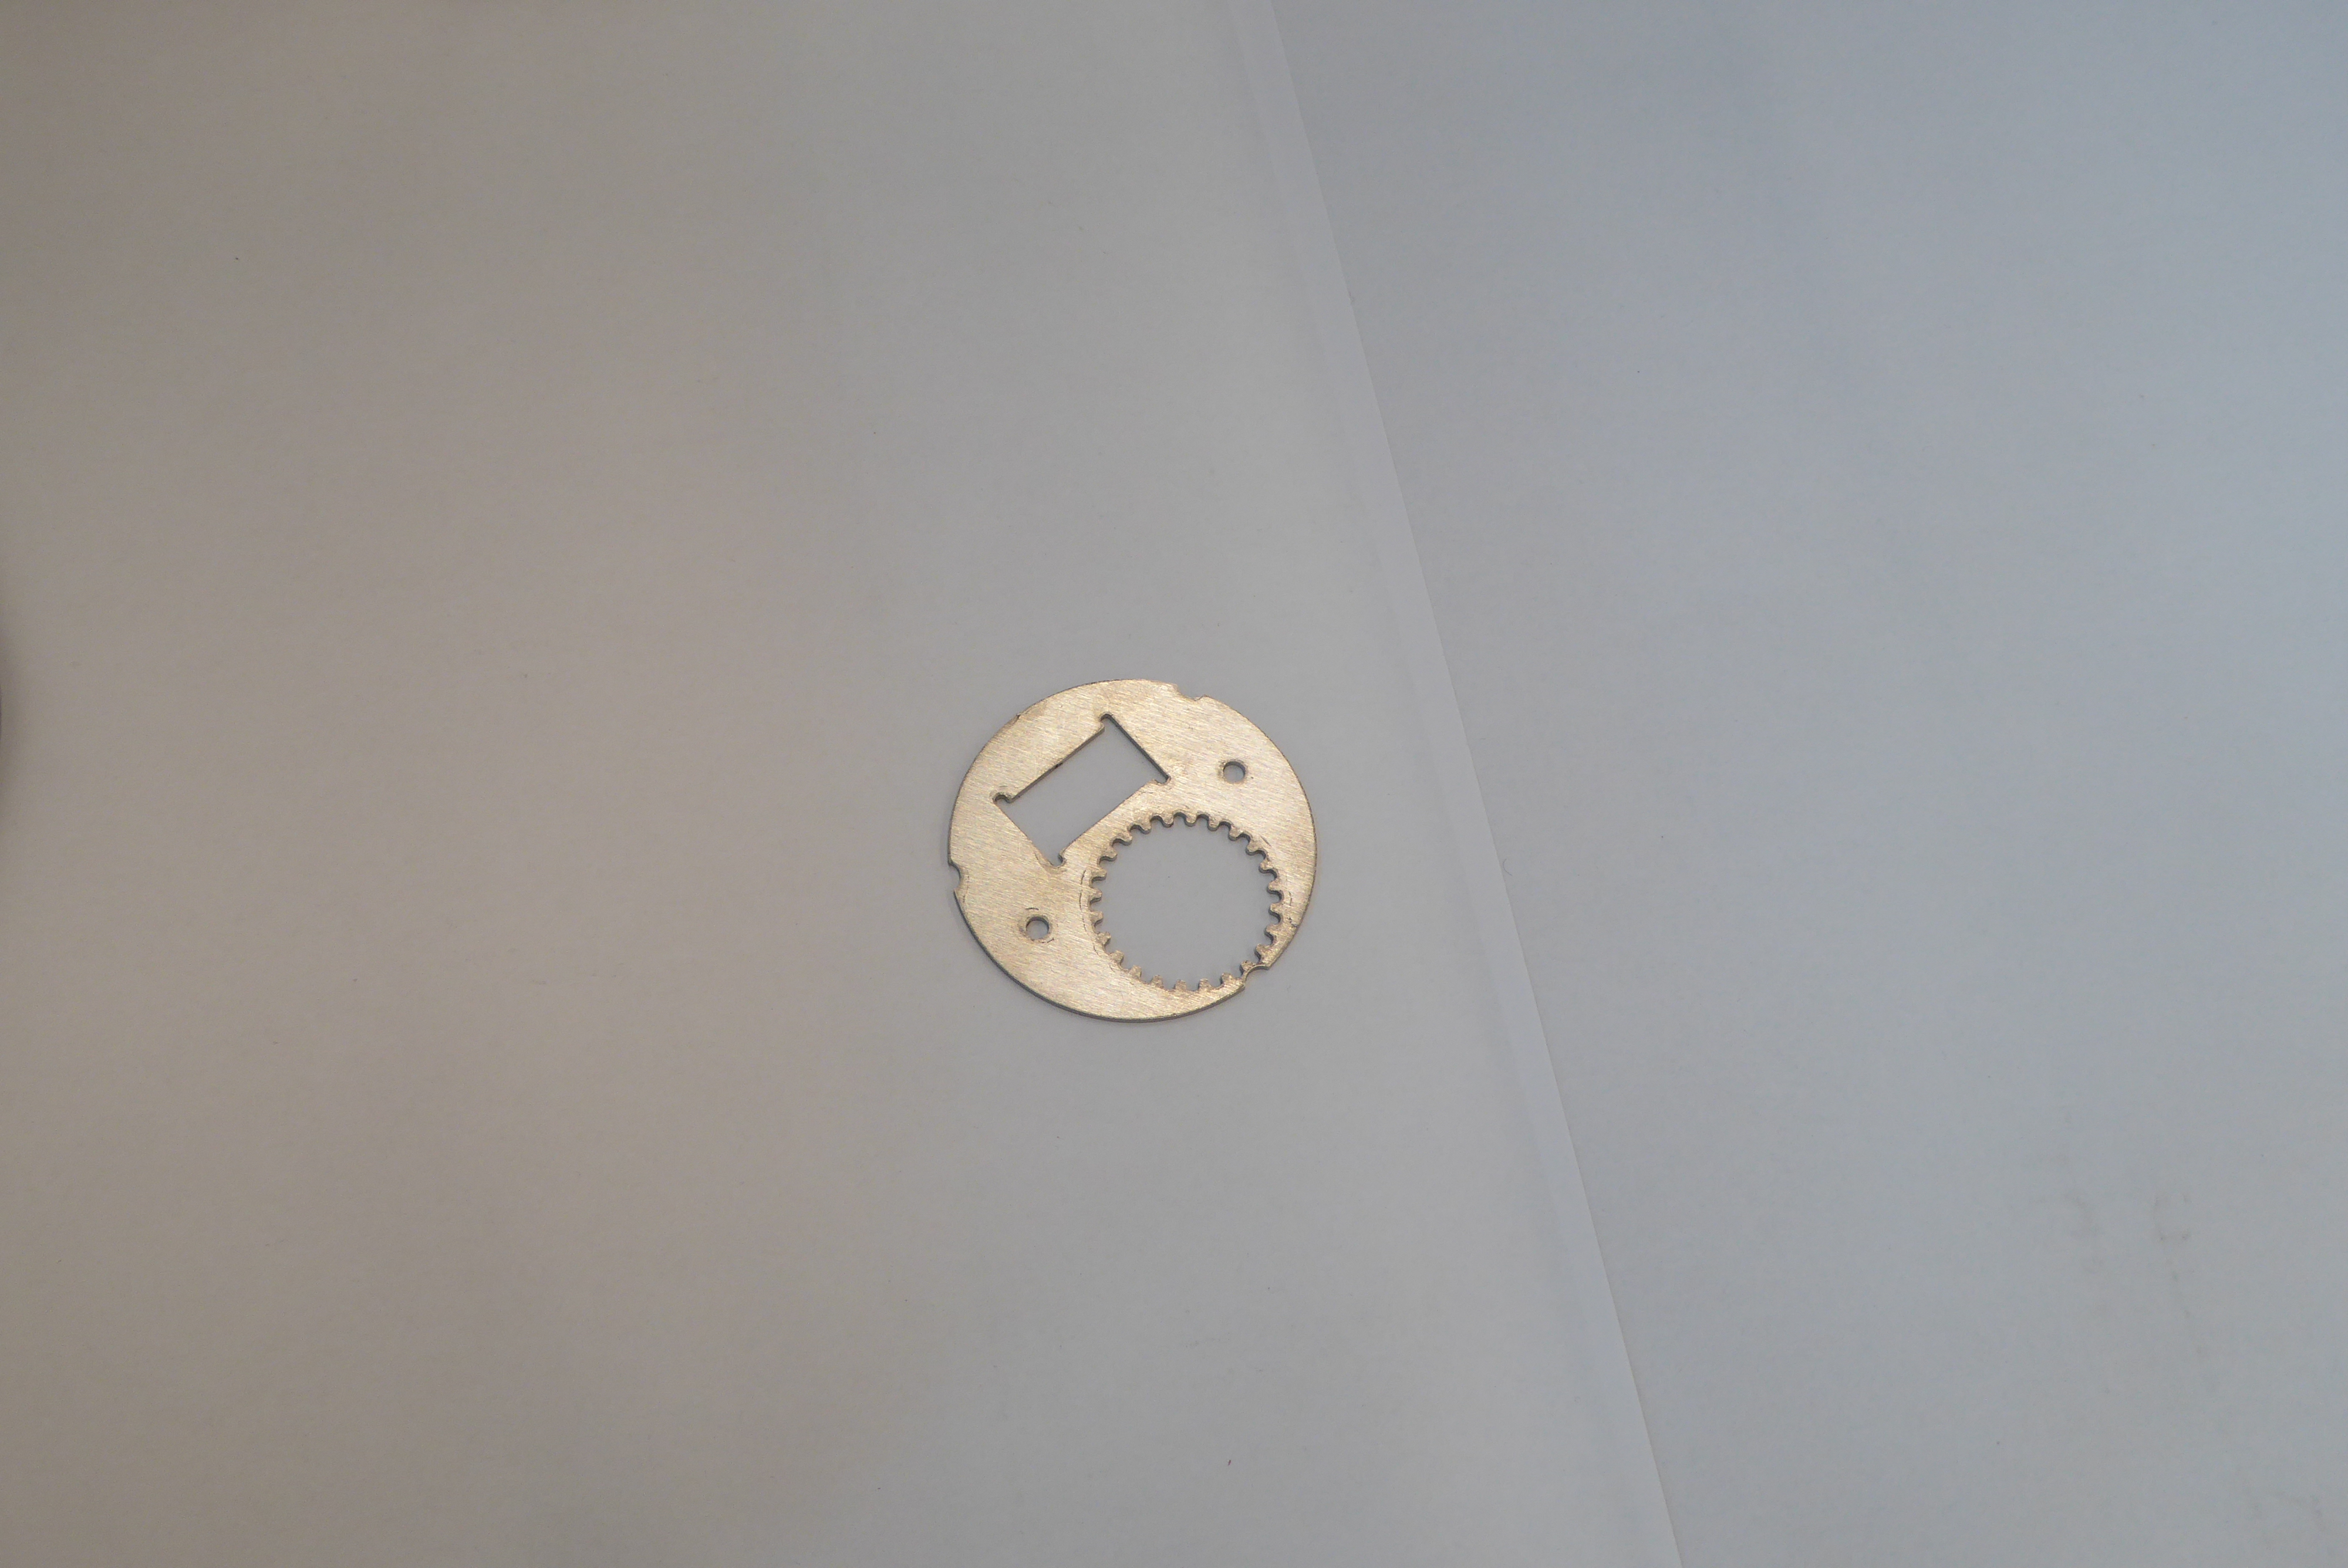
Label: Bottle Opener - Inlay